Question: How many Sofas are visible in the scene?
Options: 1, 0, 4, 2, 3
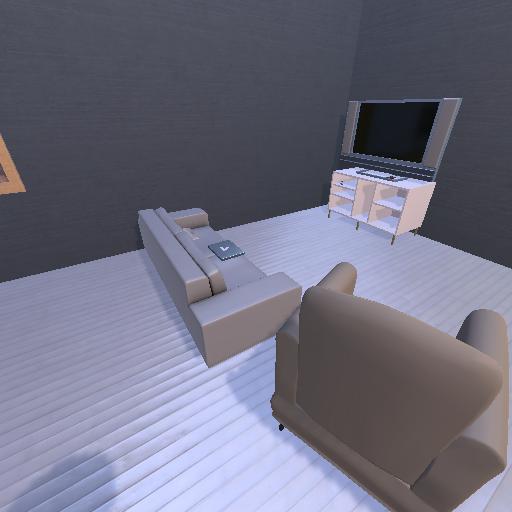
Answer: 1